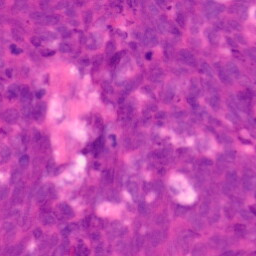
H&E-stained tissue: Colon